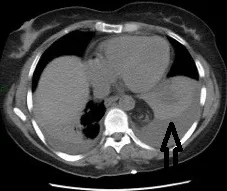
CT scan. Black arrow indicates hemothorax.
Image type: radiology (ct)